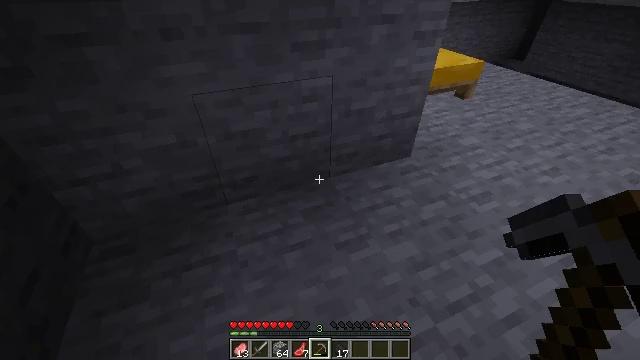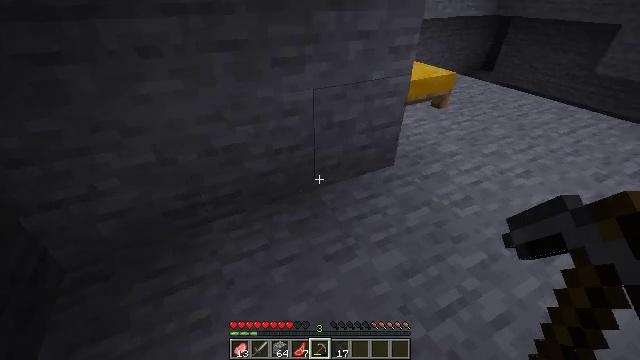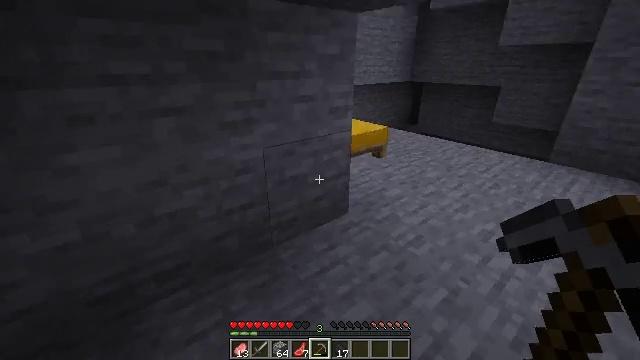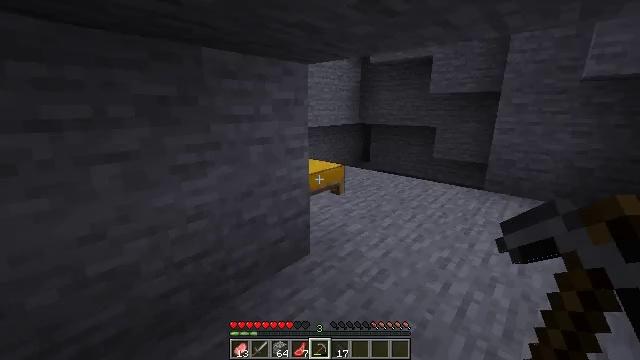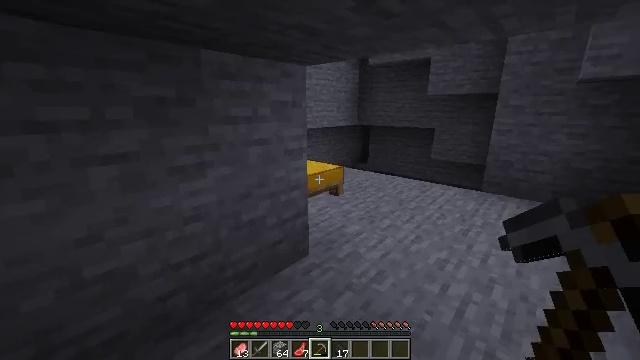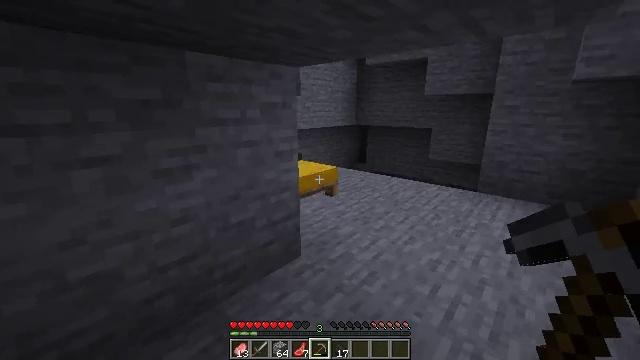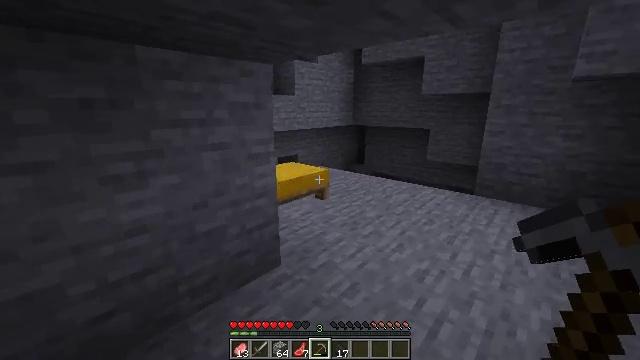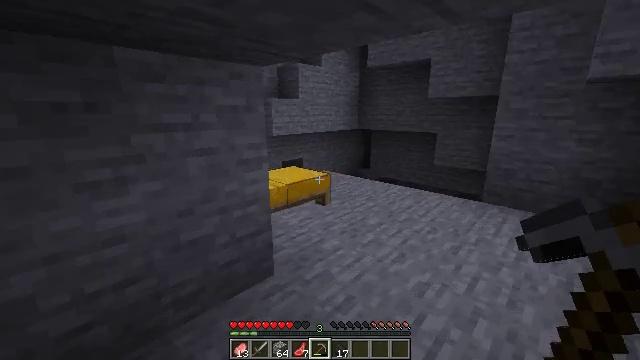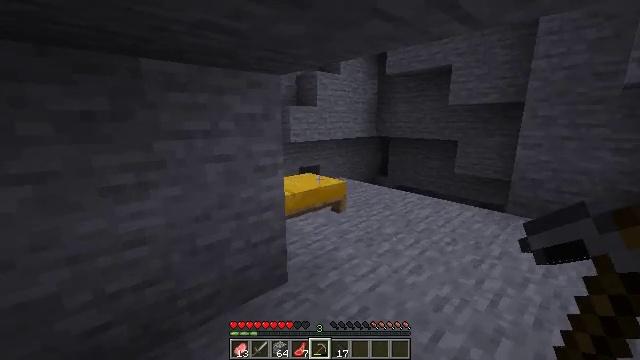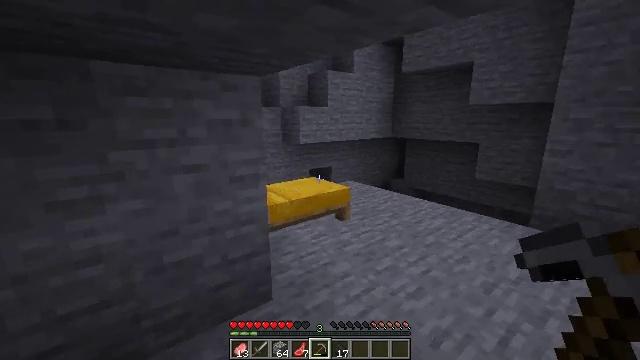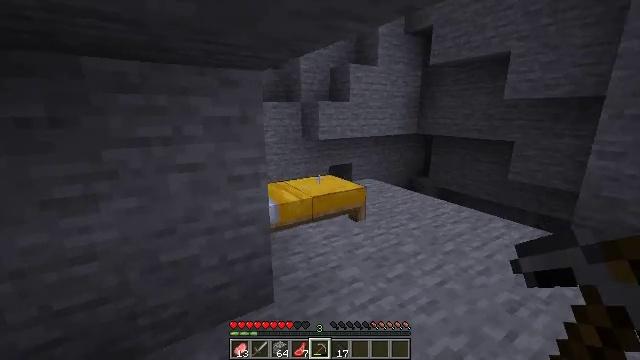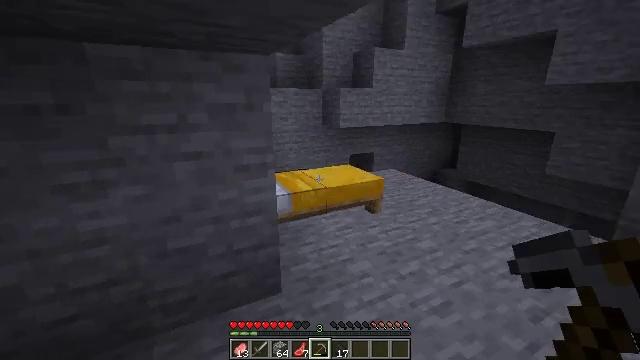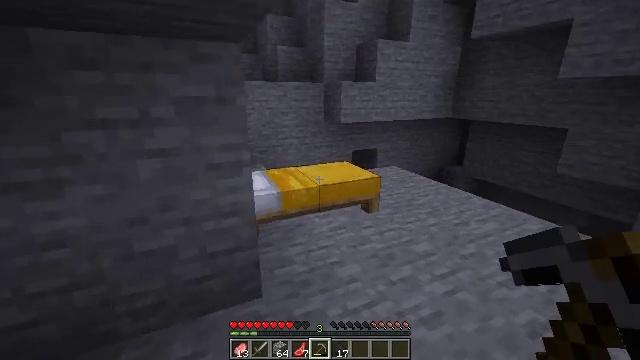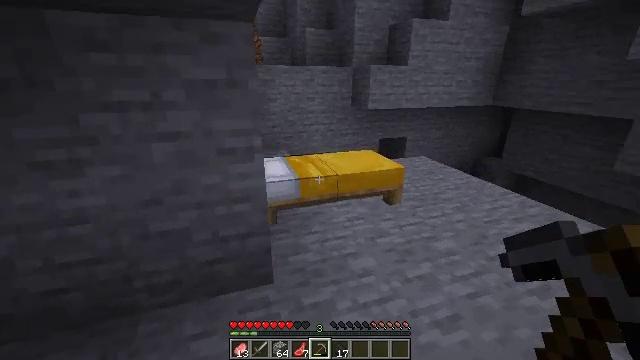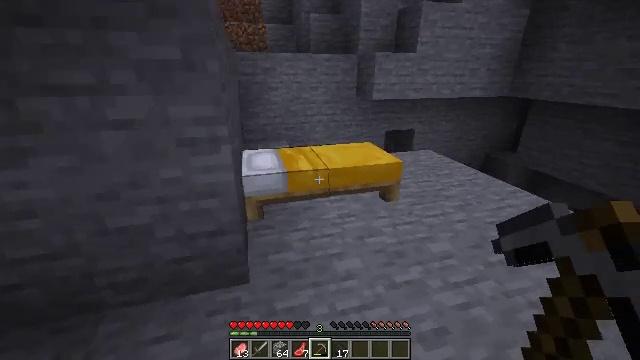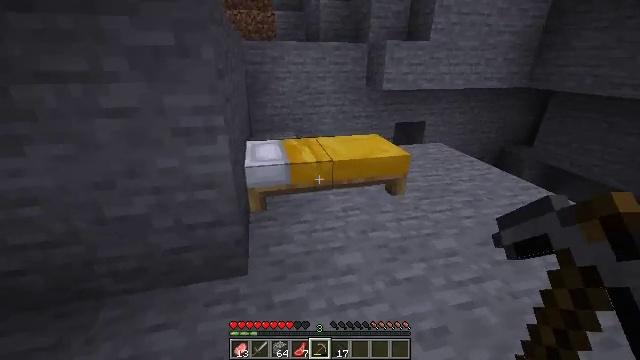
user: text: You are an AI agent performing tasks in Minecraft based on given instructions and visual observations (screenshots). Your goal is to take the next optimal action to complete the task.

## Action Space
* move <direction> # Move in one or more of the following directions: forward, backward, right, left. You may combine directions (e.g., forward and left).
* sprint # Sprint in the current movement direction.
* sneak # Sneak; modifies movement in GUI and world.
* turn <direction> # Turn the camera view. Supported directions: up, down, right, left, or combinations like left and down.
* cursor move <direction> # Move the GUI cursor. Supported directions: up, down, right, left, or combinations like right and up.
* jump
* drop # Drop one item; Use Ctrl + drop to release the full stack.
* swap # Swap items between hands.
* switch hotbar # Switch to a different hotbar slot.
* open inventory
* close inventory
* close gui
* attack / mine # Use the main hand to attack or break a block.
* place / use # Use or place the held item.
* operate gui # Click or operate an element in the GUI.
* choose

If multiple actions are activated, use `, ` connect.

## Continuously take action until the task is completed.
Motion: motion action
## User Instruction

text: Gather the yellow bed by attacking it.
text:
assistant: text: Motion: turn right and up, close inventory
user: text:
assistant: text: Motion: turn right and up
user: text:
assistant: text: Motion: turn right and up
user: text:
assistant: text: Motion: move right
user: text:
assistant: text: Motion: move forward and move right
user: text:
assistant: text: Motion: move forward and move right
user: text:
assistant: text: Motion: move forward and move right, turn left
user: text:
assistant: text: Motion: move forward and move right, turn left and up
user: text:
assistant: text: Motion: move forward and move right, turn left
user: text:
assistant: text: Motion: move forward and move right, turn left and down
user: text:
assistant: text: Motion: move forward and move right, turn left and down
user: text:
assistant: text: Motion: move forward and move right, turn left and down
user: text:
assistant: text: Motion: move forward and move right, turn left and down
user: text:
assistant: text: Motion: move forward and move right, turn left and down
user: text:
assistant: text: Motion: move forward and move right, turn left and down
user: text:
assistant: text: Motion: move forward and move right, turn left and down
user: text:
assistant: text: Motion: move forward and move right
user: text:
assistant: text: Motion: move forward and move right, turn left and down
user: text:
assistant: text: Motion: move forward and move right, turn left
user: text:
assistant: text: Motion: move forward, turn left, attack / mine
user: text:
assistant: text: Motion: attack / mine
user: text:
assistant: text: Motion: attack / mine
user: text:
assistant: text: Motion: attack / mine
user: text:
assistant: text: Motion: attack / mine
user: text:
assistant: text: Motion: attack / mine
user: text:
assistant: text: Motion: attack / mine
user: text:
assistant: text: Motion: attack / mine
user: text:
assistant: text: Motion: attack / mine
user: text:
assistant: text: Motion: attack / mine
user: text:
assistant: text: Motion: attack / mine